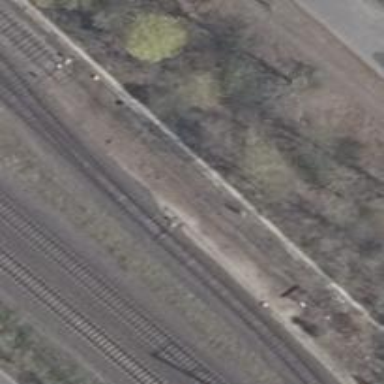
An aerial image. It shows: Railway switch.